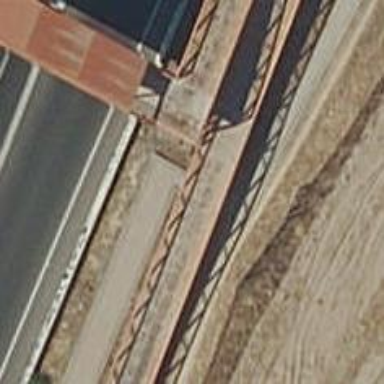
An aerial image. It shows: Cycleway.